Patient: sex M, age 94
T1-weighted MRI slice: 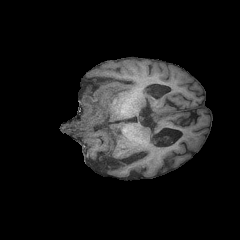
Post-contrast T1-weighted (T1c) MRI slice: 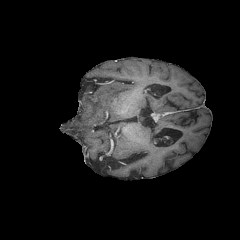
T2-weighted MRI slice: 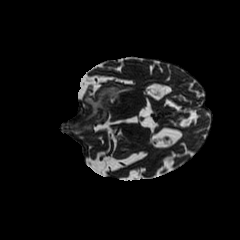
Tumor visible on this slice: yes
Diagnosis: Glioblastoma, IDH-wildtype
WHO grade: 4